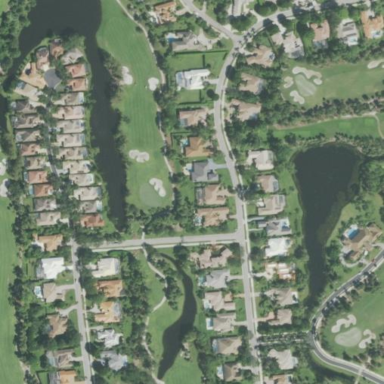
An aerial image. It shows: Golf course.